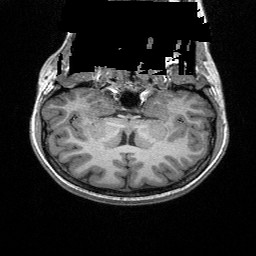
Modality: T1w
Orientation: sagittal